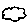
Label: cloud